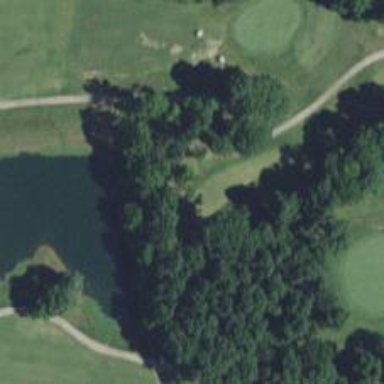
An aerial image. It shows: Service road designated as golf cart path.